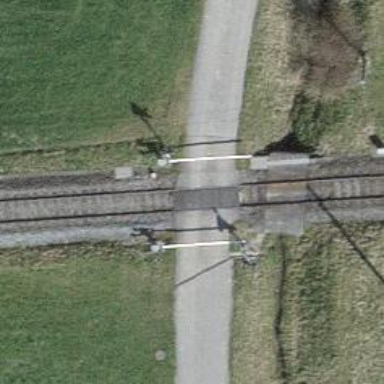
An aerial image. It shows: Railway level crossing.